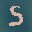
Label: 5